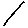
Label: line